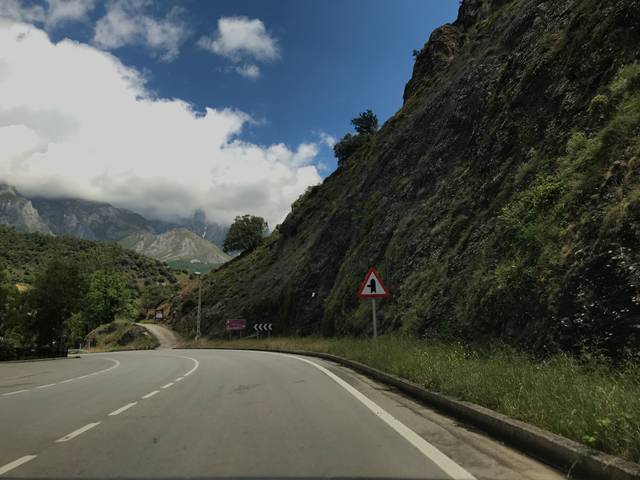
Region: Spain
Coordinates: 43.138, -4.712